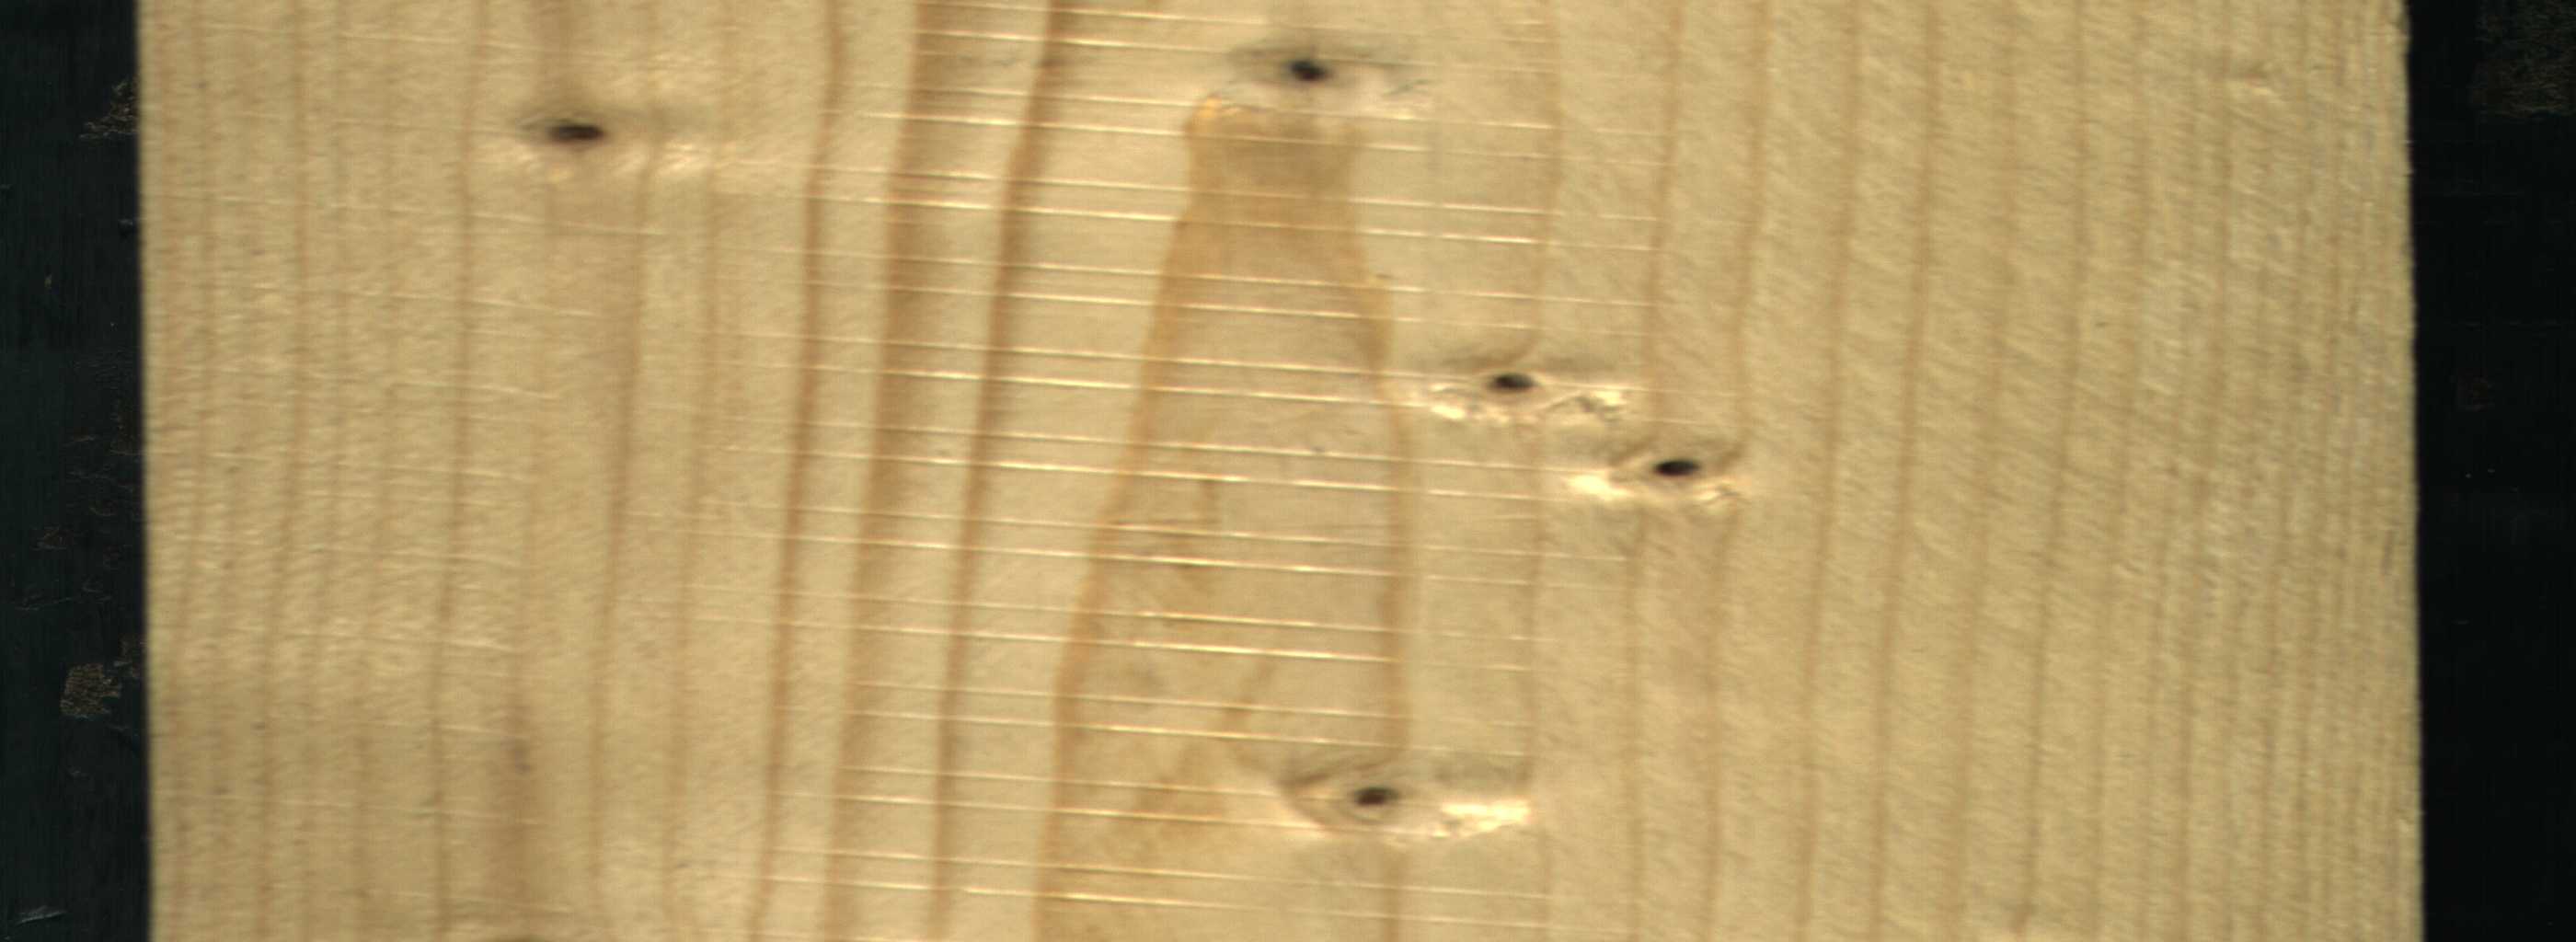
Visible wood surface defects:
Dead_Knot
Dead_Knot
Dead_Knot
Live_Knot
Live_Knot